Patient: sex F, age 35
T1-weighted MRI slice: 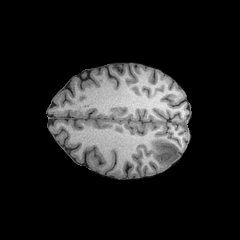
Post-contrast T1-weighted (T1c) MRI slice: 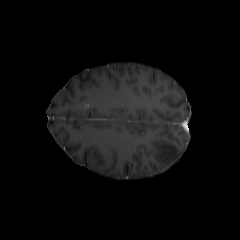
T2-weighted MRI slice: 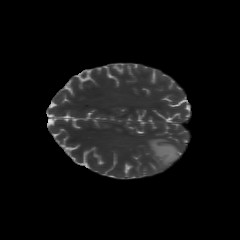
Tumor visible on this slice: yes
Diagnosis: Astrocytoma, IDH-mutant
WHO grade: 2